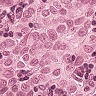
Metastatic tissue present: yes